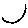
Label: moon